Interaction volume radius: 5 \u00c5
Interaction volume height: 15 \u00c5
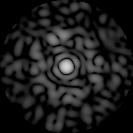
Disorder parameter: 0.8149